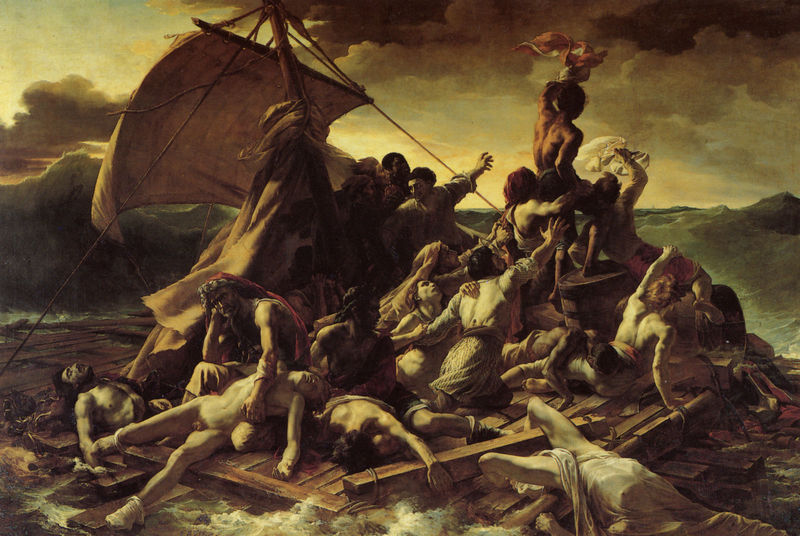
Titel: Le radeau de la Méduse, Das Floß der Medusa
Künstler: Théodore Géricault
Standort: Paris
Institution: Musée du Louvre
Schlagwörter: dunkel, himmel, kampf, kämpfer, körper, mann, meer, nackt, wasser, wolken, frauen, gelb, menschen, see, ufer, braun, frankreich, frau, grau, holz, licht, männer, weiss, rot, tuch, barock, tod, tot, trauer, horizont, haare, realismus, gewänder, vater, pferde, schiff, segel, welle, wellen, düster, holzplanken, fahne, mast, afrika, farben, romantik, flut, planken, schiffbruch, seile, sturm, unglück, untergang, unwetter, wild, wogen, balken, zeigen, leiber, leichen, tote, panik, fass, seegang, verzweiflung, leichnam, freiheit, floss, elend, leid, dramatisch, dramatik, krieger, historienmalerei, medusa, meduse, richtung, hoffnung, pyramide, kranke, louvre, drama, gericault, französische revolution, sklaven, kentern, rettung, fahl, winken, suche, delacroix, überlebende, schiffbrüchig, schiffsunglück, odyssee, spanten, zukunft, delacrox, dsfa, floss der medusa, genitalien, guericault, kanibalisms, kanibalismus, schiffuntergang, segel tod, teerfarben, theodore, eer, oss